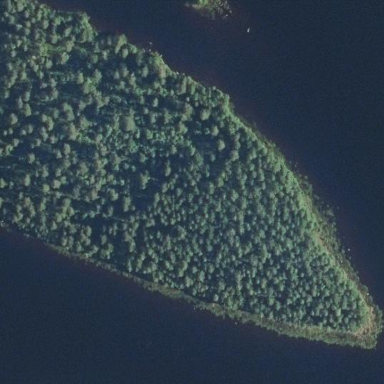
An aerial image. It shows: Islet.